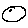
Label: moon